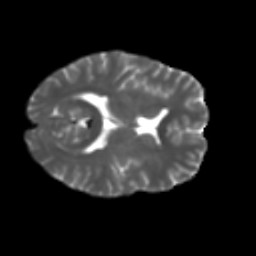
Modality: T2w
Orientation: axial
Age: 29
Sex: female
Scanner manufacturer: ge
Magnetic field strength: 3 T
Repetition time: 7.8 s
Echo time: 0.0606 s